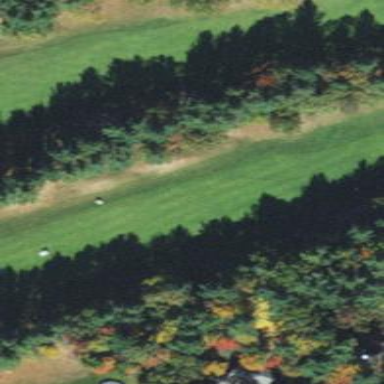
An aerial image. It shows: Scenic golf fairway.